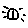
Label: sun